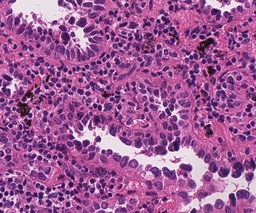
Tumor epithelial tissue: yes
Tumor-associated stroma tissue: yes
Normal tissue: no